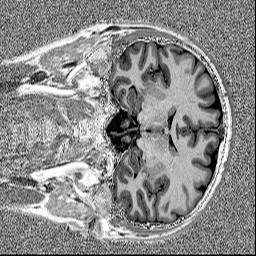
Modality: MP2RAGE
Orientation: coronal
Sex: male